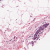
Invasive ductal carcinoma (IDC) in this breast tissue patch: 0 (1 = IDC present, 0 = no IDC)